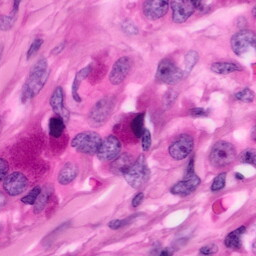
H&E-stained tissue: Pancreatic